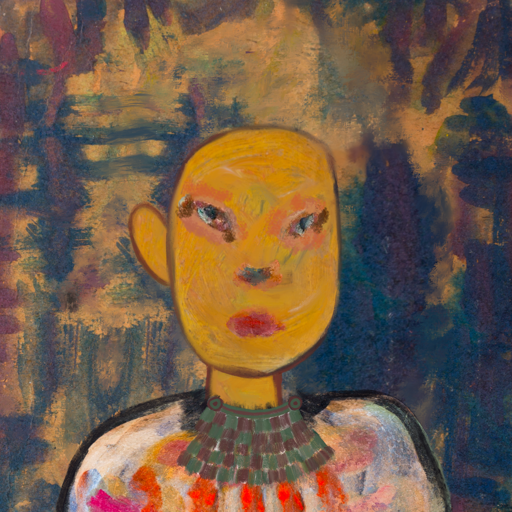
Background: InTheSun, Head And Neck Front: After_Raid, Face Front: Boggyland, Bust: Childish, Hair Front: Blank, Head Accessory: Blank, Second Necklace: After_Raid, Necklace: Blank, Baby: Blank